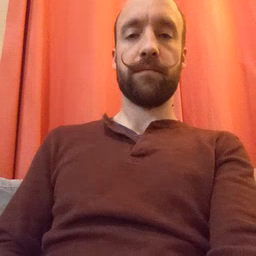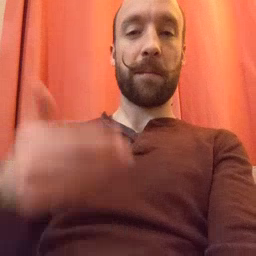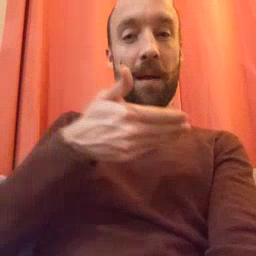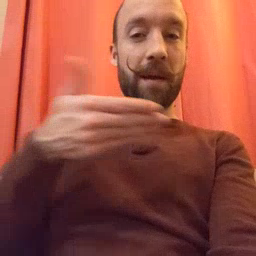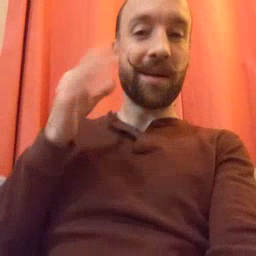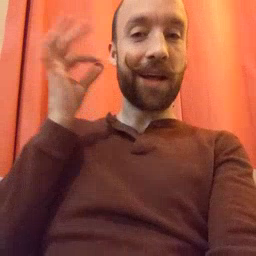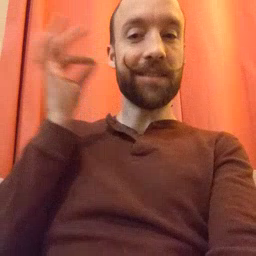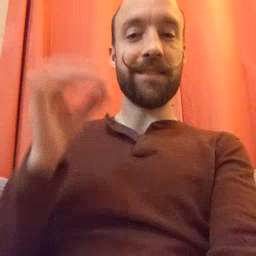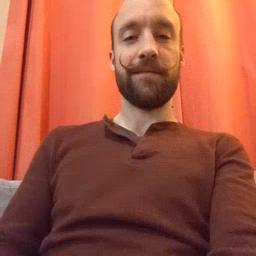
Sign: kitty